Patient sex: M
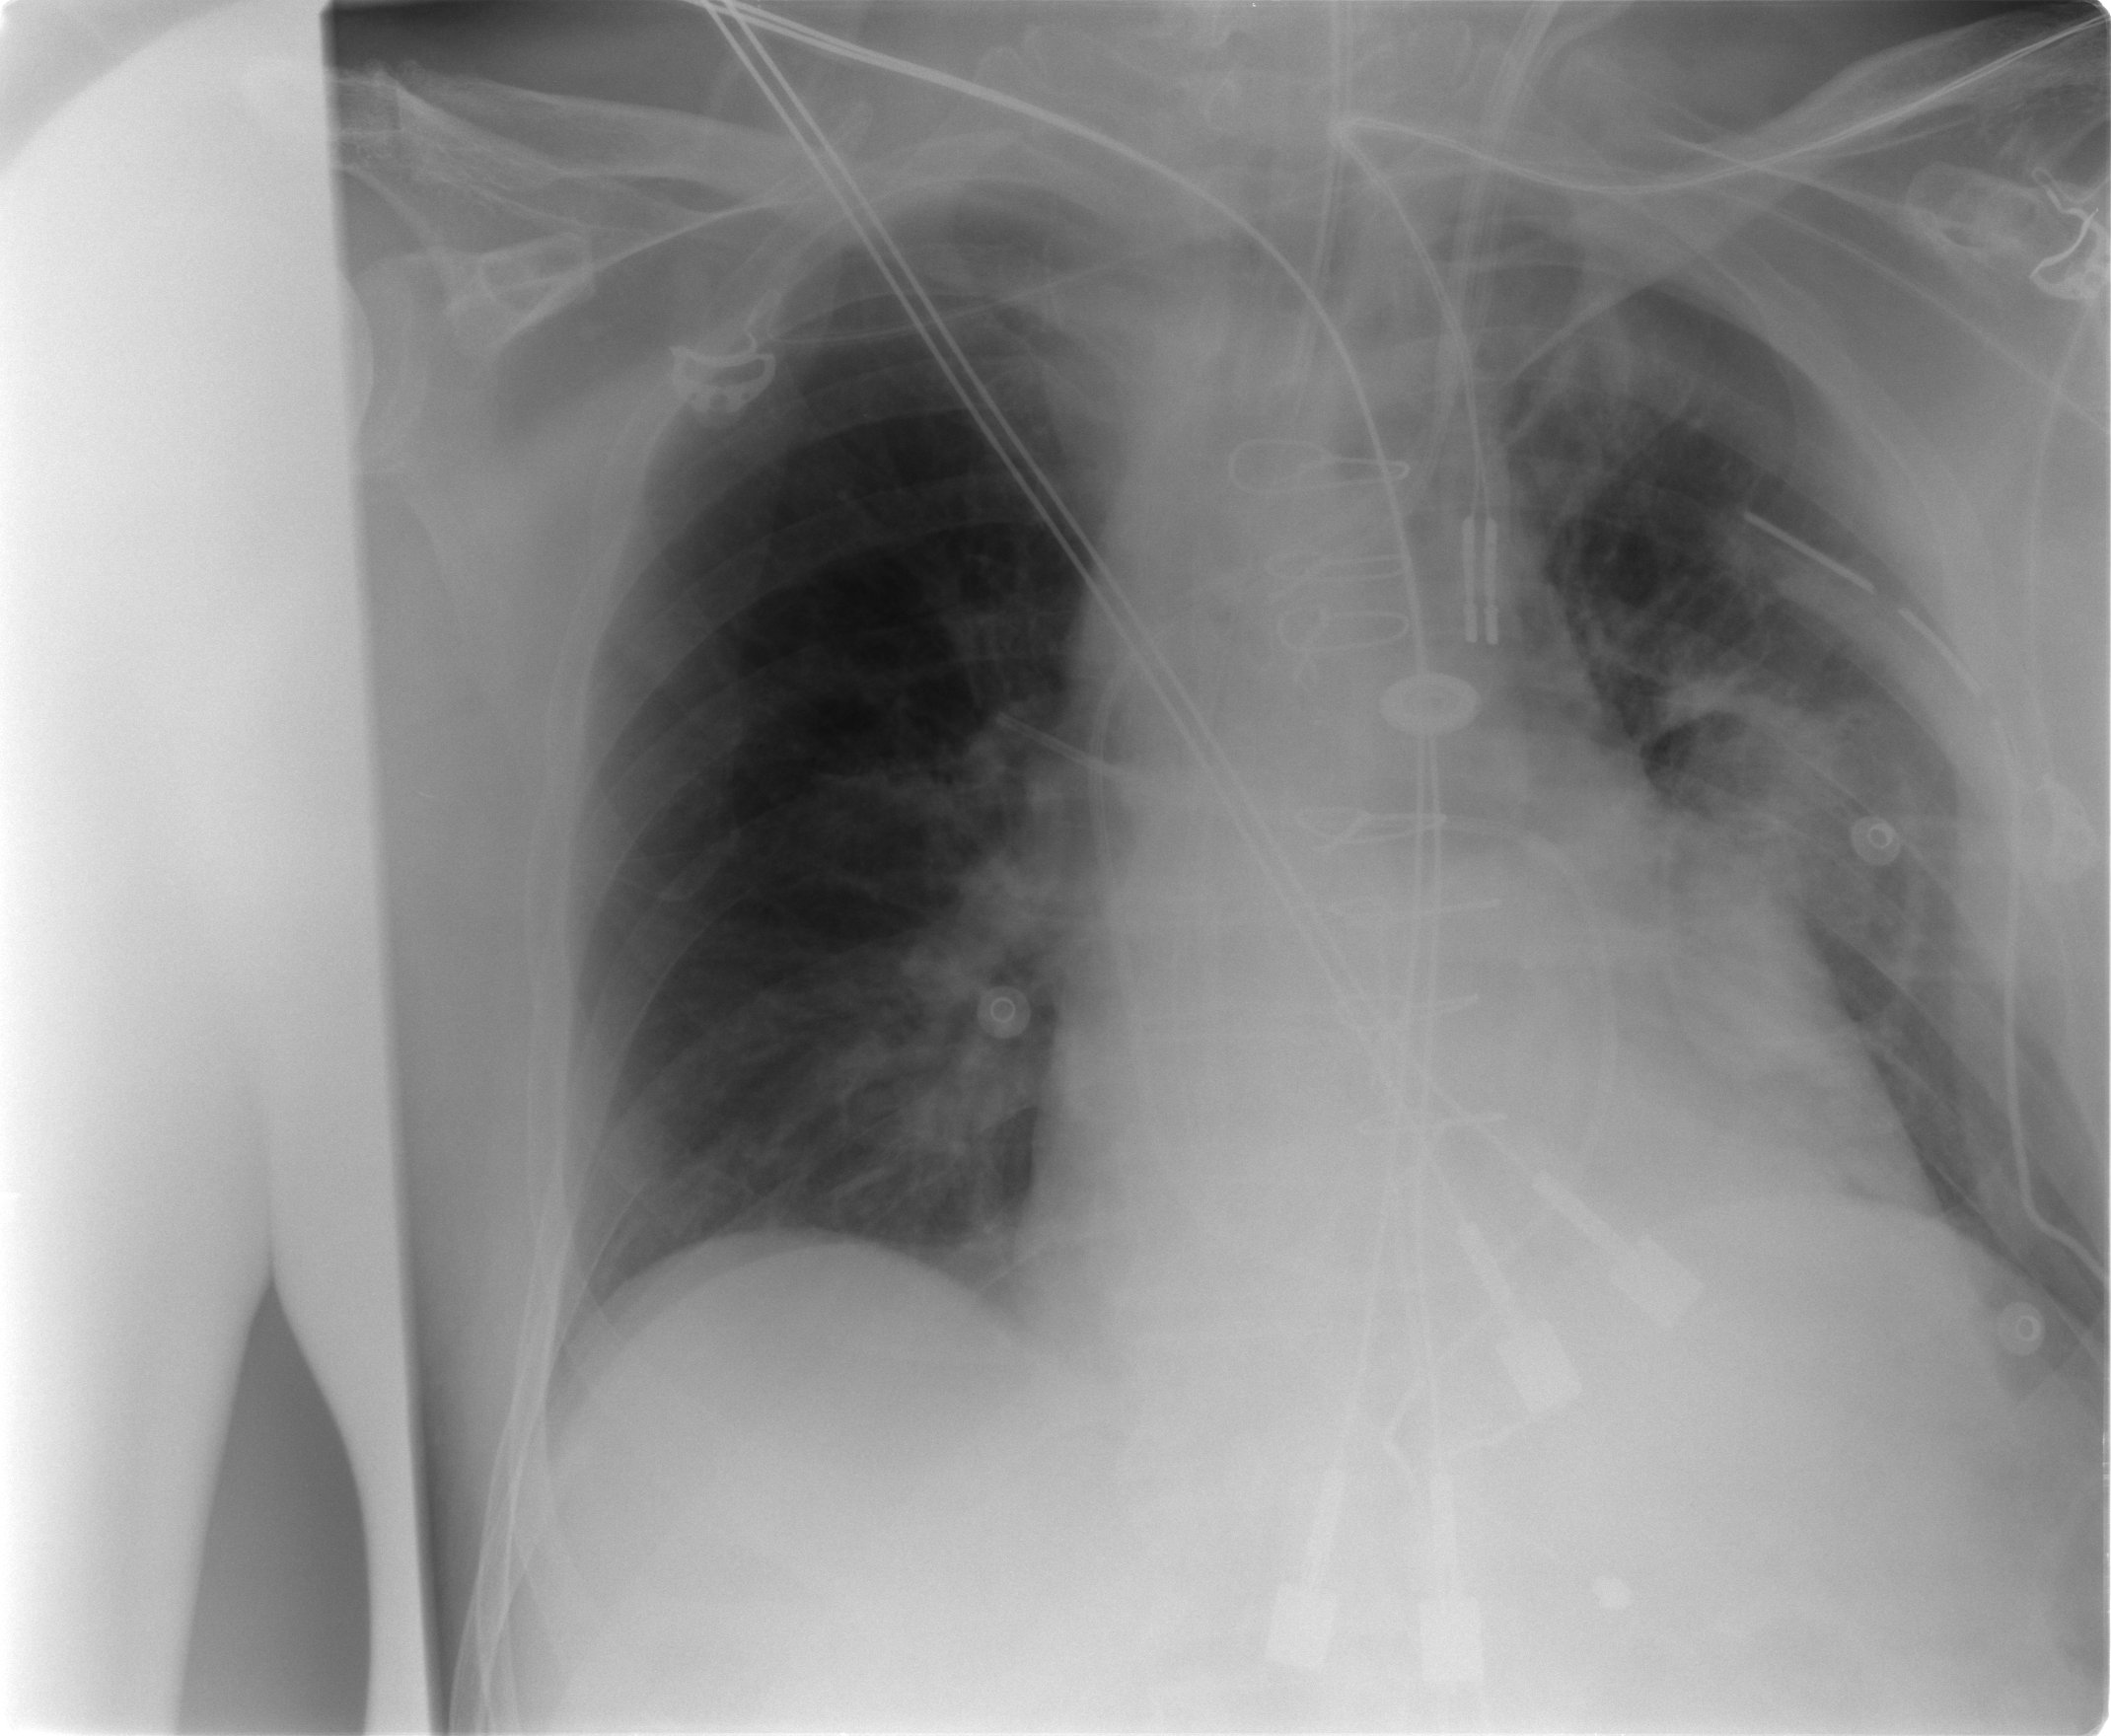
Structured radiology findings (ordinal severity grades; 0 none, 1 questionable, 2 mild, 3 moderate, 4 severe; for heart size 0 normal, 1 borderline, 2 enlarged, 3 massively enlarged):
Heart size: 2
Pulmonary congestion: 2
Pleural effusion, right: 0
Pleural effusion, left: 0
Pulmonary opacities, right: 0
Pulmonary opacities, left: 0
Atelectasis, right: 2
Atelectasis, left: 2